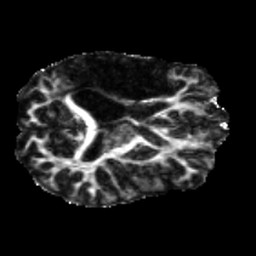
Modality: FA
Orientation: axial
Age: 41
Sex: male
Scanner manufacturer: siemens
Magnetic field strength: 3 T
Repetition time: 5.25 s
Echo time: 0.08 s